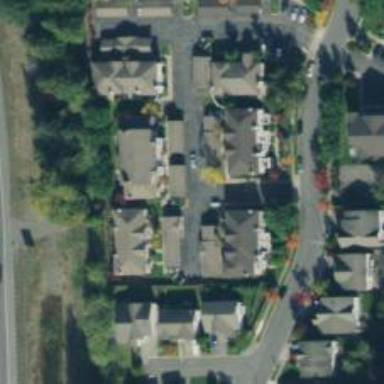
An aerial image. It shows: Living street.